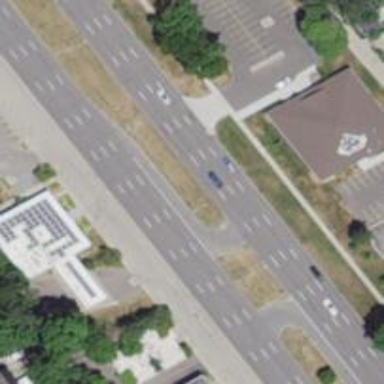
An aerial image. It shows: Asphalt road with primary link designation.